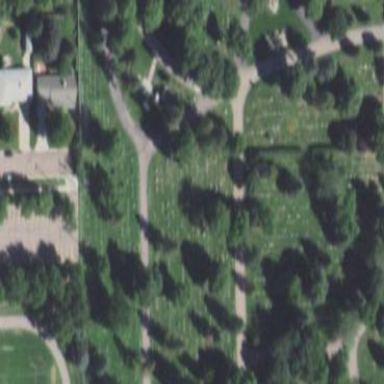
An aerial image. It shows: Sector in the cemetery.